Field crop: maize
Growth stage: 2
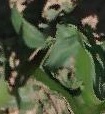
Species: maize